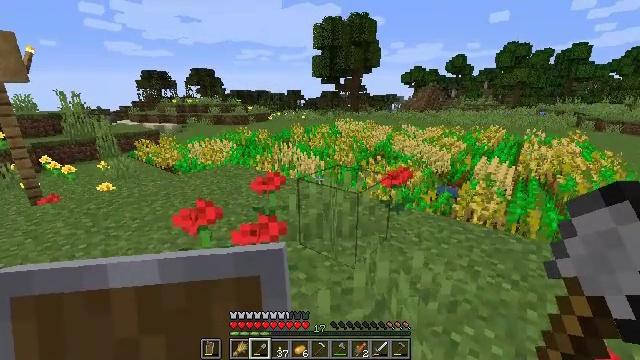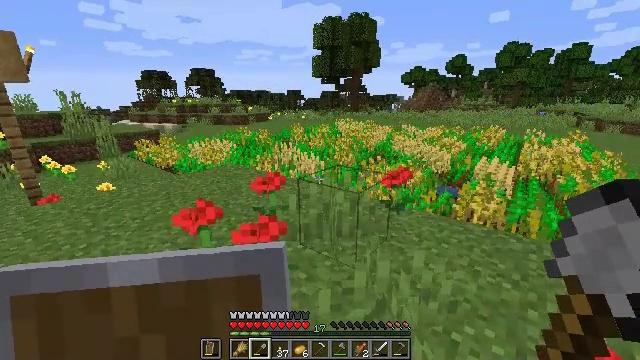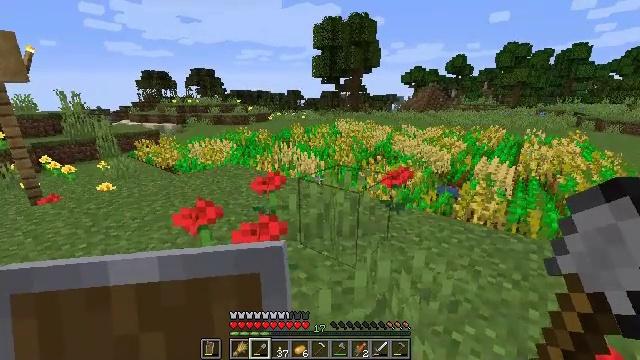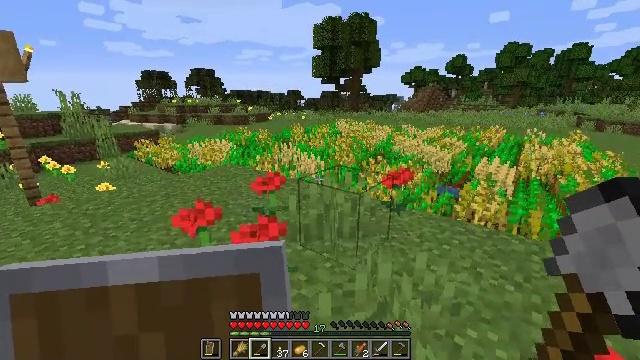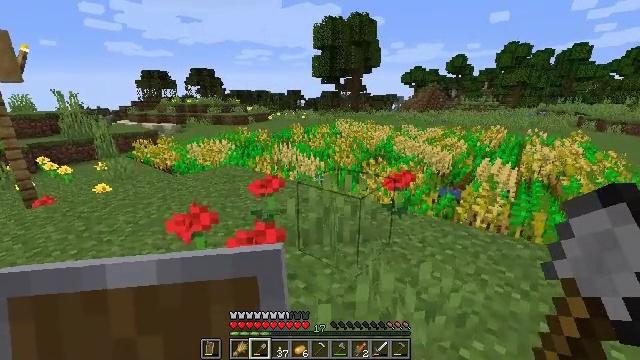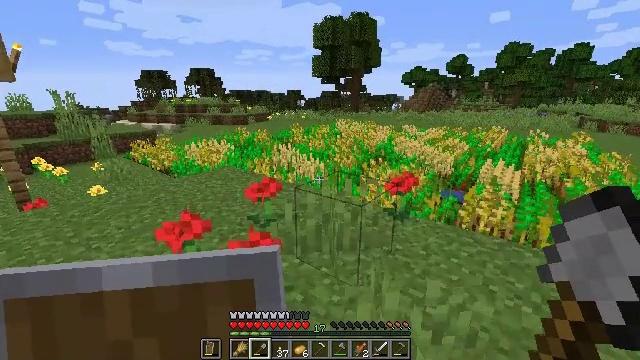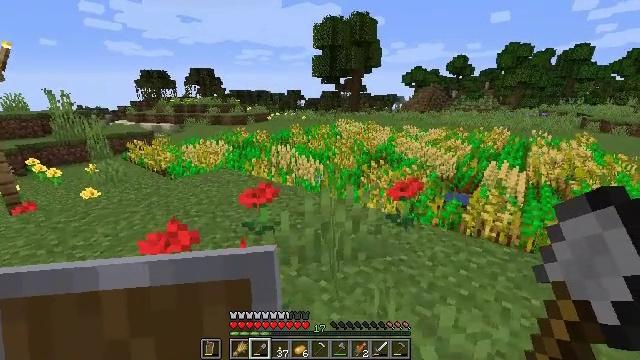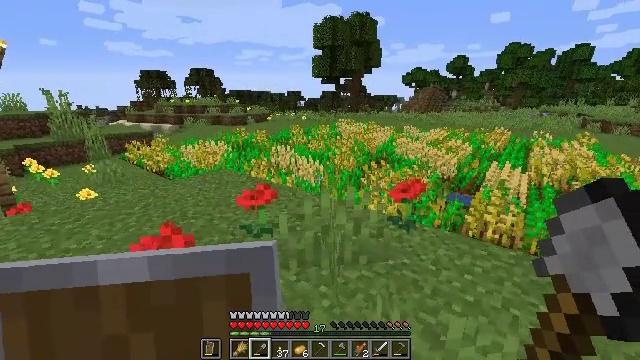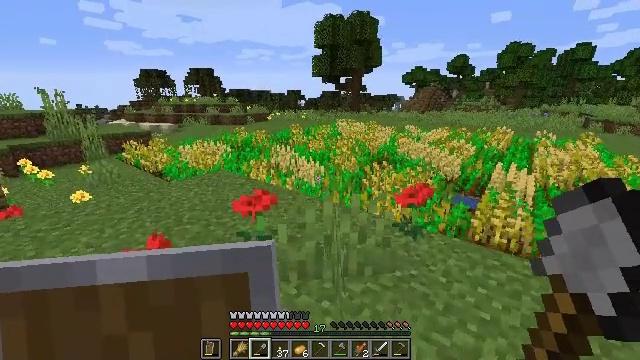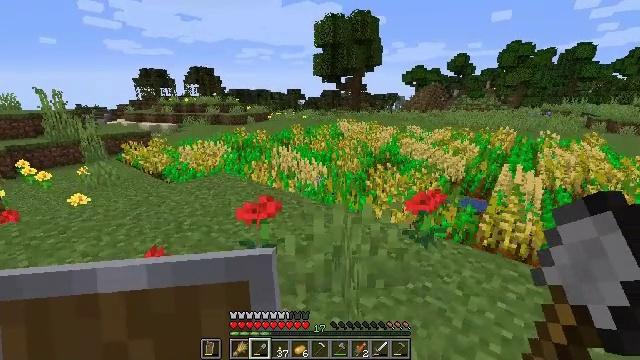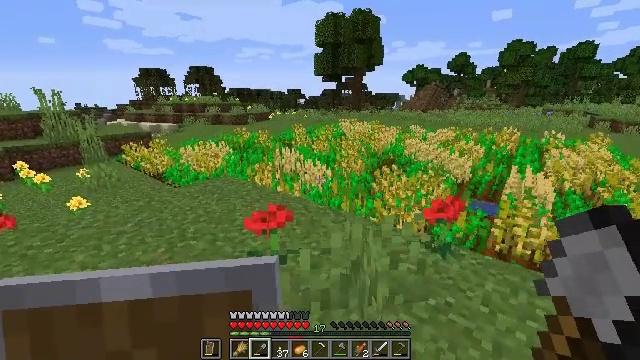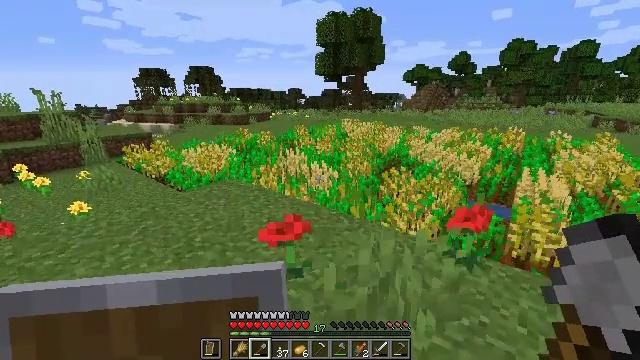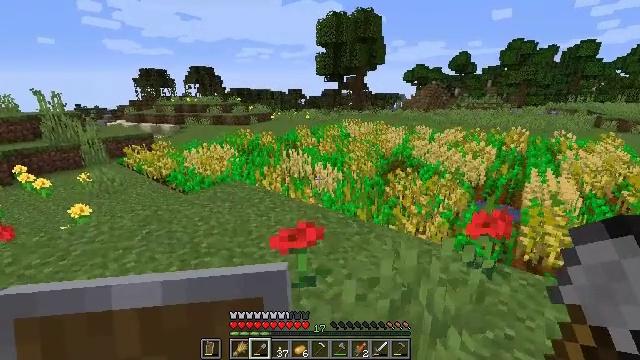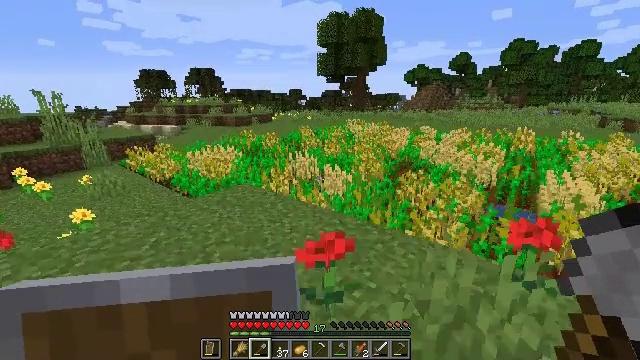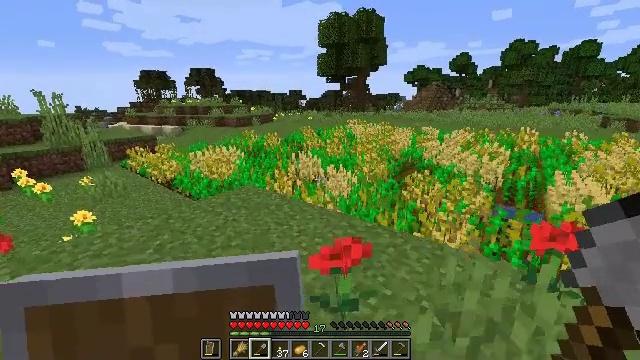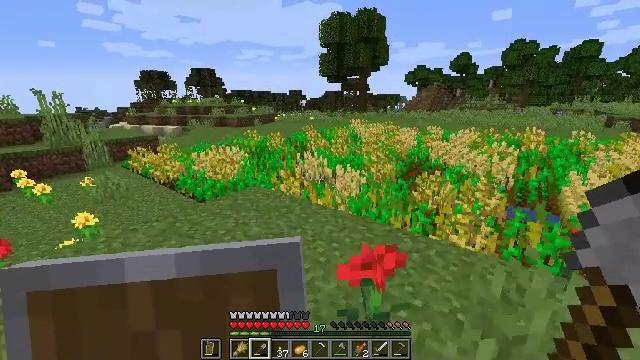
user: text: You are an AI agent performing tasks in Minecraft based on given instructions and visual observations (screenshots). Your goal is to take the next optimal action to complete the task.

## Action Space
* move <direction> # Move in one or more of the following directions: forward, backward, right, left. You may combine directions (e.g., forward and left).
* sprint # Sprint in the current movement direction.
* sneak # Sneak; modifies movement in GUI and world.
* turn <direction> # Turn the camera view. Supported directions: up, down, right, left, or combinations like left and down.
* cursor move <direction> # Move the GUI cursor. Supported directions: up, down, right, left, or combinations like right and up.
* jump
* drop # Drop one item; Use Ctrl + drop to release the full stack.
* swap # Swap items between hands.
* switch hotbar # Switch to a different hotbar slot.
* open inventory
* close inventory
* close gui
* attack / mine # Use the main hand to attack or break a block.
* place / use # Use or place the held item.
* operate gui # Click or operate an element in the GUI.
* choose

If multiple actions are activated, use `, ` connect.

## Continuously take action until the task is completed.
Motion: motion action
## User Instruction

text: Collect wheat crops.
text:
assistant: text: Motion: no_op
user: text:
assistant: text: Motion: no_op
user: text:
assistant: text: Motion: move forward
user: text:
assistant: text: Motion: move forward
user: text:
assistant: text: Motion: move forward
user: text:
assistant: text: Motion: no_op
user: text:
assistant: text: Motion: move forward
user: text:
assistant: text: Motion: move forward and move left
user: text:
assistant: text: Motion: move forward and move left
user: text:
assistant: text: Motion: move forward and move left
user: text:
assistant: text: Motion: move forward and move left
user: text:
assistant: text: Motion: move forward and move left
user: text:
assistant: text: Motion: move forward and move left
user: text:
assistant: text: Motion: move forward and move left
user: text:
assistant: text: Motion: move forward and move left
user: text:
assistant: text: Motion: move forward and move left
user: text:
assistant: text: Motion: move forward and move left
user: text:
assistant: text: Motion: move forward and move left
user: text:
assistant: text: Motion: move forward and move left
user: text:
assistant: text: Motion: move forward and move left
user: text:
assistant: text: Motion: move forward and move left
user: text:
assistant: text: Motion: move forward and move left
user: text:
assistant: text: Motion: move forward and move left
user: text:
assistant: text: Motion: move forward and move left
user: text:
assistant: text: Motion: move forward and move left
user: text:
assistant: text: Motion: move forward and move left
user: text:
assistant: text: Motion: move forward and move left
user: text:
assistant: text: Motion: move forward and move left
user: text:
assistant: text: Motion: move forward and move left
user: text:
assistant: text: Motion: move forward and move left